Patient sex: F
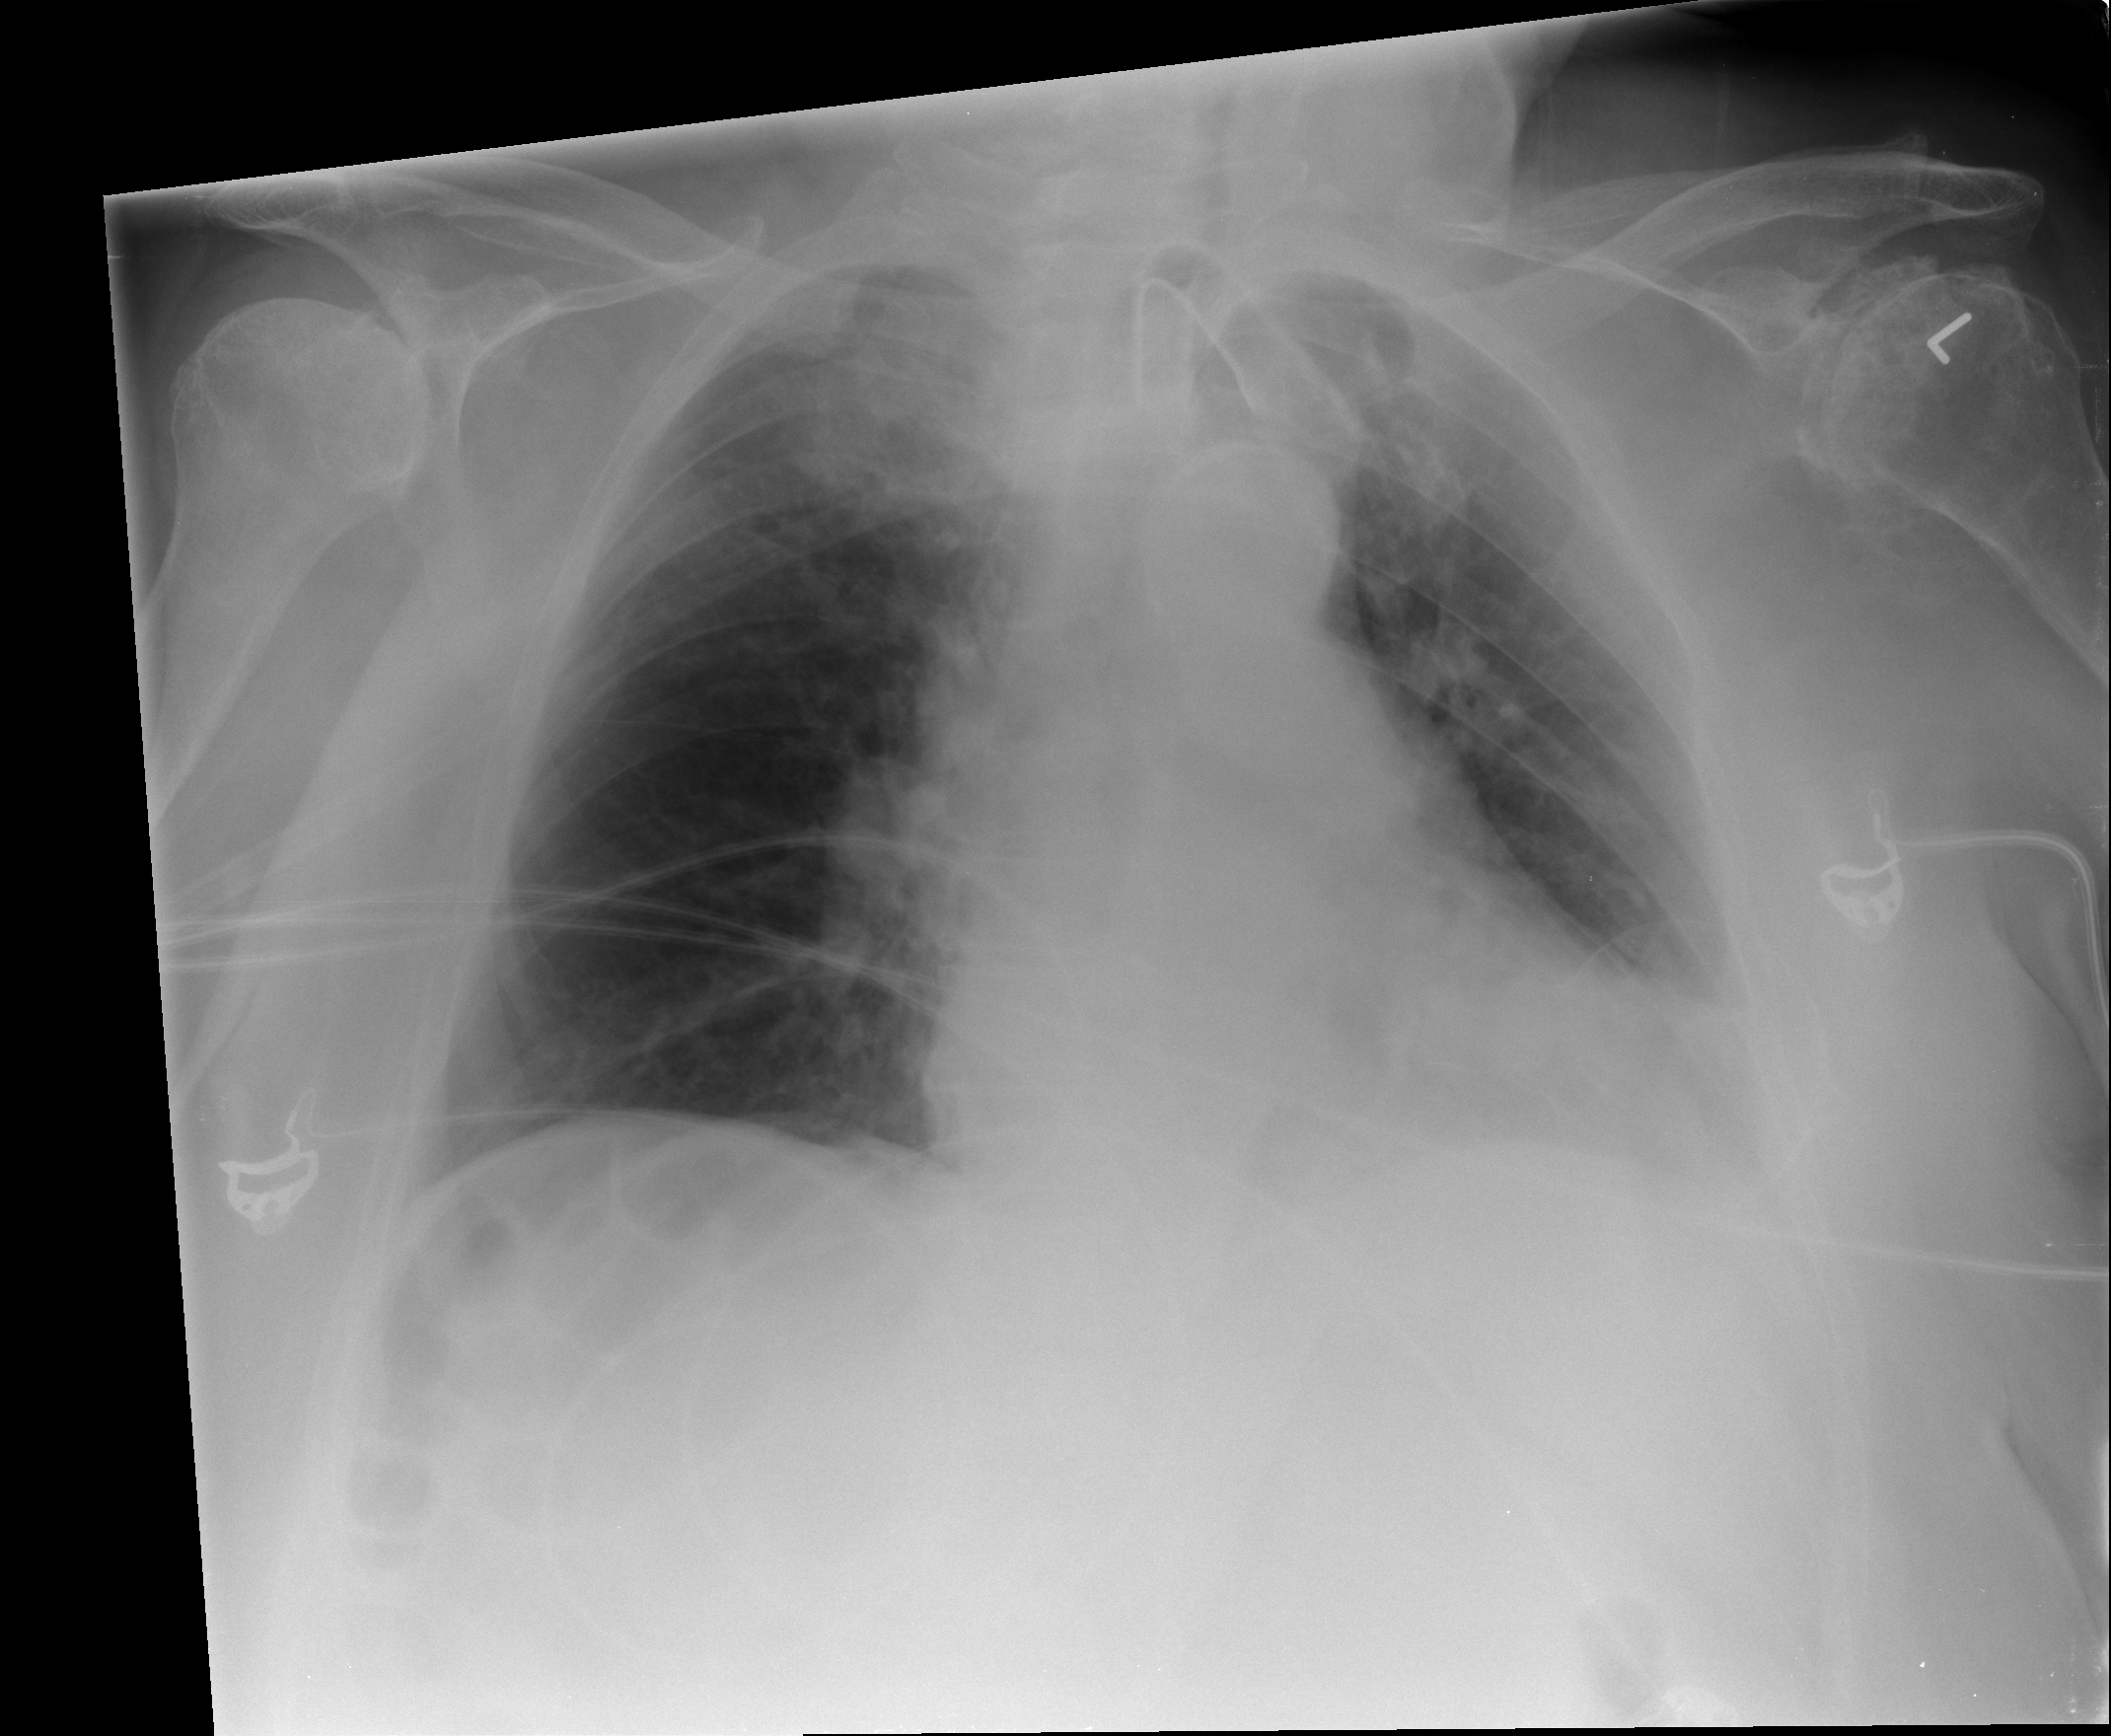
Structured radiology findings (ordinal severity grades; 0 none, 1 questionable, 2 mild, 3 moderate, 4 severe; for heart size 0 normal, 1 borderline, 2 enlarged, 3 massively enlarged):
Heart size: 2
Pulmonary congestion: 2
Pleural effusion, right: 0
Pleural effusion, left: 2
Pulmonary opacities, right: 0
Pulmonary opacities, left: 0
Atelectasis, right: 2
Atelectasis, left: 2